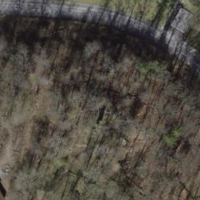
EUNIS habitat code: 41
Species observed at this site:
Lathyrus vernus